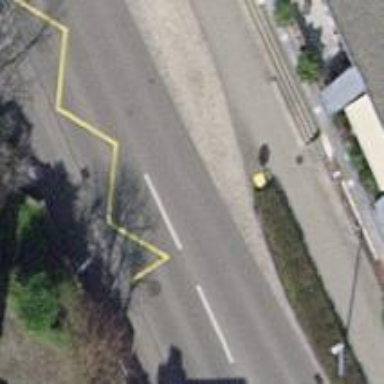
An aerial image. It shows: Bus stop equipped with public transport stop position.